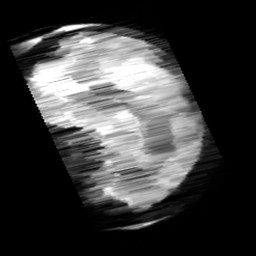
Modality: minIP
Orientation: sagittal
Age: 10
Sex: male
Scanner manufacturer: siemens
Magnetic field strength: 3 T
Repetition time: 0.027 s
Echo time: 0.02 s